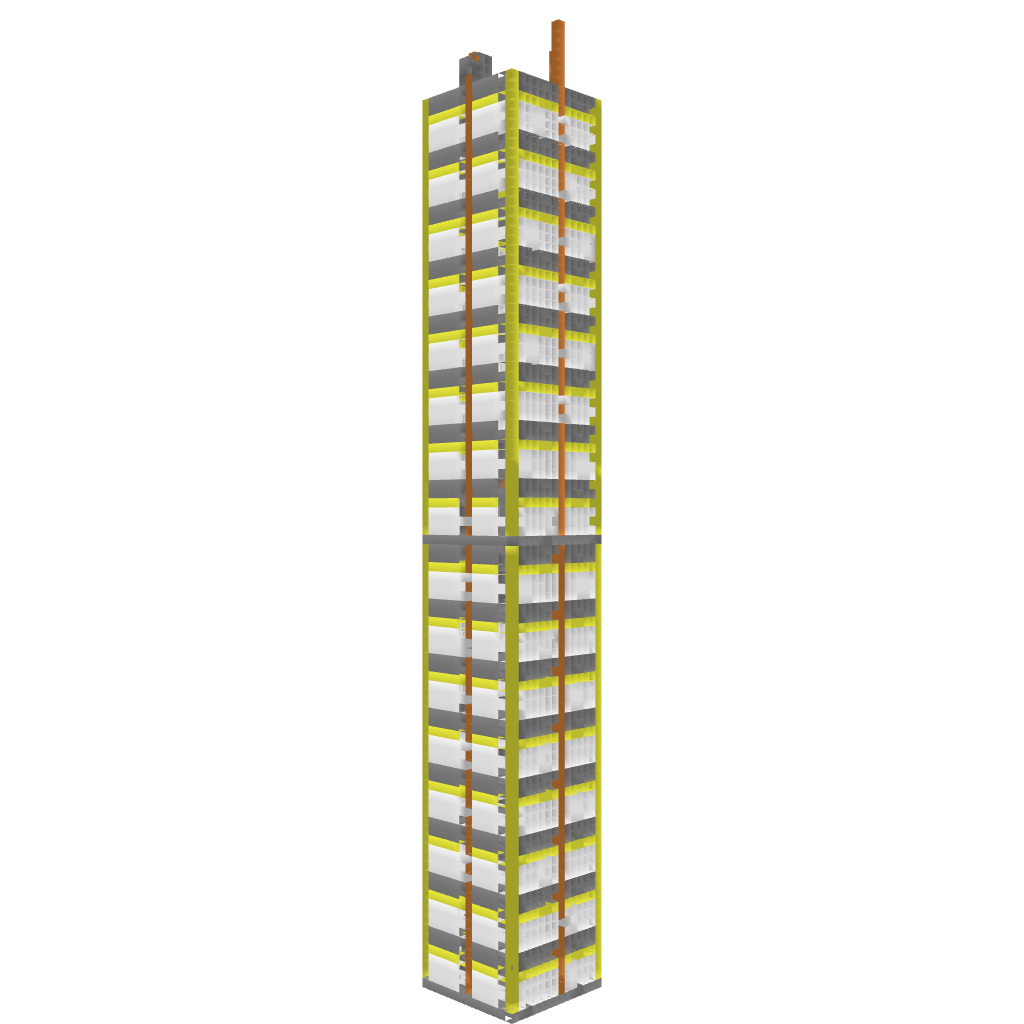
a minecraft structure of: city work office good quality